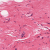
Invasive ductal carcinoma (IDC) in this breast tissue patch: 0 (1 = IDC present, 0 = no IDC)